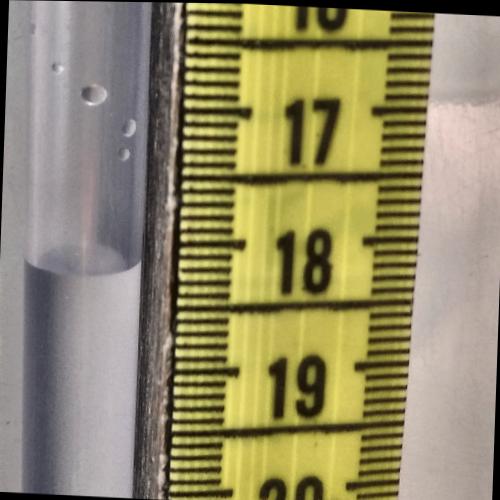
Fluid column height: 18.2 cm